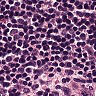
Metastatic tissue present: no